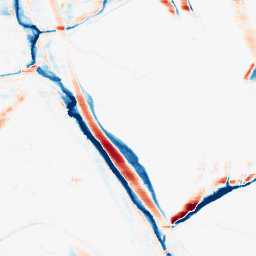
Category: morphological
Decomposition family: morphological_rect
Decomposition parameters: operation: average
width: 20
height: 5
Upsampling method: bicubic_3x
Upsampling parameters: scale: 3
Upsampling scale: 3